Question: I'm trying to create a comment/notification setup in bootstrap, and can't seem to get the alignment right.
I'm going for a pretty common layout as in this screenshot:

...but I can't get it to lignup. <URL> of my attempt.
HTML:
'''
<div class="container">
<button class="btn btn-default btn-lg btn-link" style="font-size:36px;">
<span class="glyphicon glyphicon-comment"></span>
</button>
<span class="badge badge-notify">3</span>
</div>
'''
CSS:
'''
.badge-notify{
background:red;
position:absolute;
top:0px;
}
'''
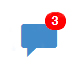
Answer: Try this:
'''
/* CSS used here will be applied after bootstrap.css */
.badge-notify{
background:red;
position:relative;
top: -20px;
left: -35px;
}
<div class="container">
<button class="btn btn-default btn-lg btn-link" style="font-size:36px;">
<span class="glyphicon glyphicon-comment"></span>
</button>
<span class="badge badge-notify">3</span>
</div>
'''
Bootply: <URL>